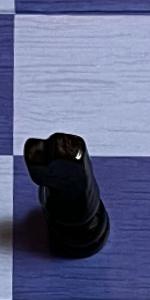
Label: Knight_Black